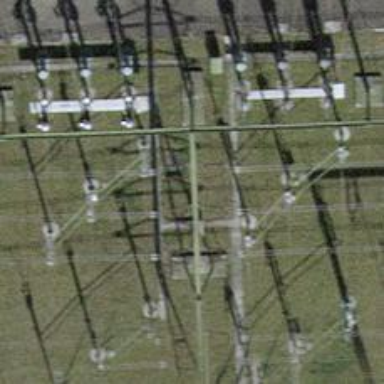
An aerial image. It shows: Insulator used in power systems.